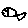
Label: fish